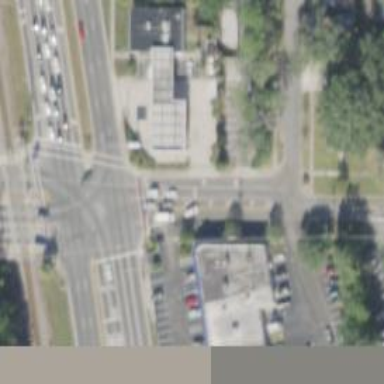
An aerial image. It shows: Unmarked crossing on the road.